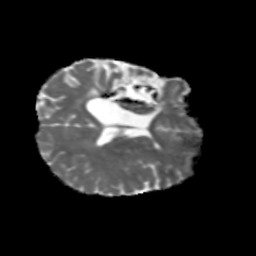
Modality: MD
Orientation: axial
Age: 44
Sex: female
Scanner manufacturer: siemens
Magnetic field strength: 3 T
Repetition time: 5.47 s
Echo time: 0.0854 s